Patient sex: M
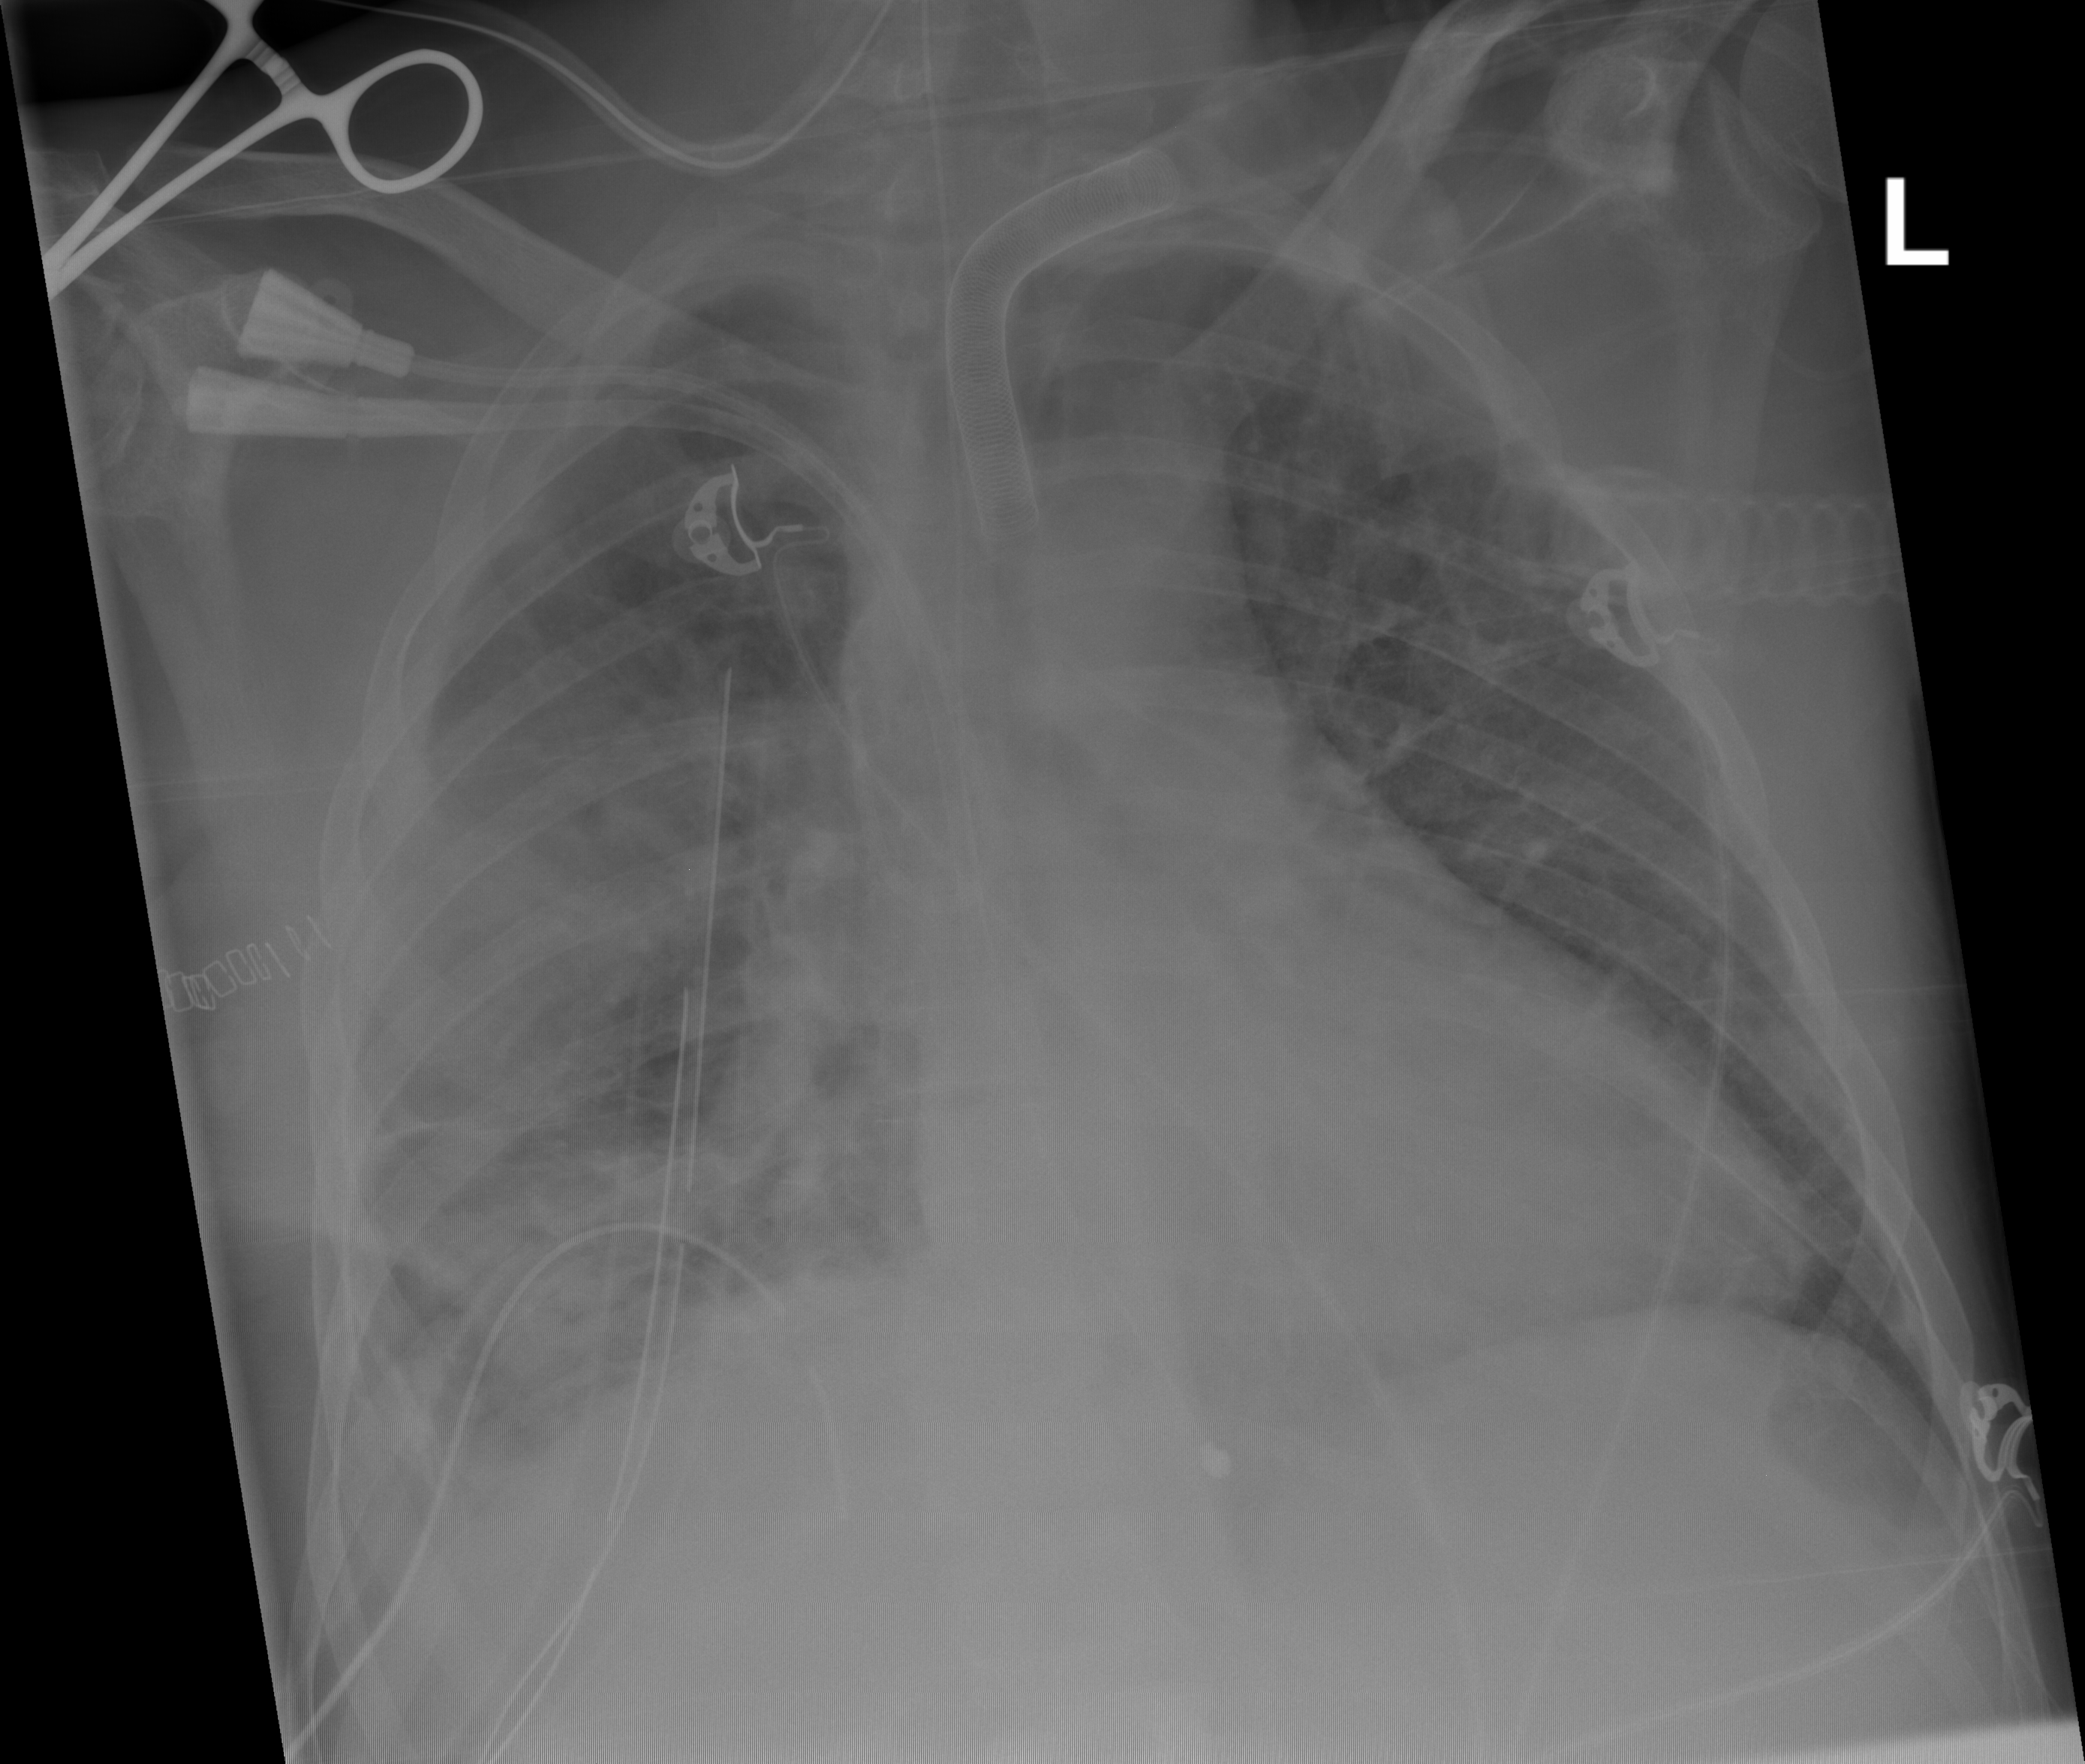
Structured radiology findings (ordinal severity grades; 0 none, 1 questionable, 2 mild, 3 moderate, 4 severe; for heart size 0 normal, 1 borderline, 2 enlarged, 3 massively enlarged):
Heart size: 0
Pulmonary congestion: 0
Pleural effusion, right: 2
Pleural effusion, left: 0
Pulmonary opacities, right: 3
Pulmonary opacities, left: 0
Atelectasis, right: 3
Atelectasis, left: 2